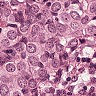
Metastatic tissue present: yes